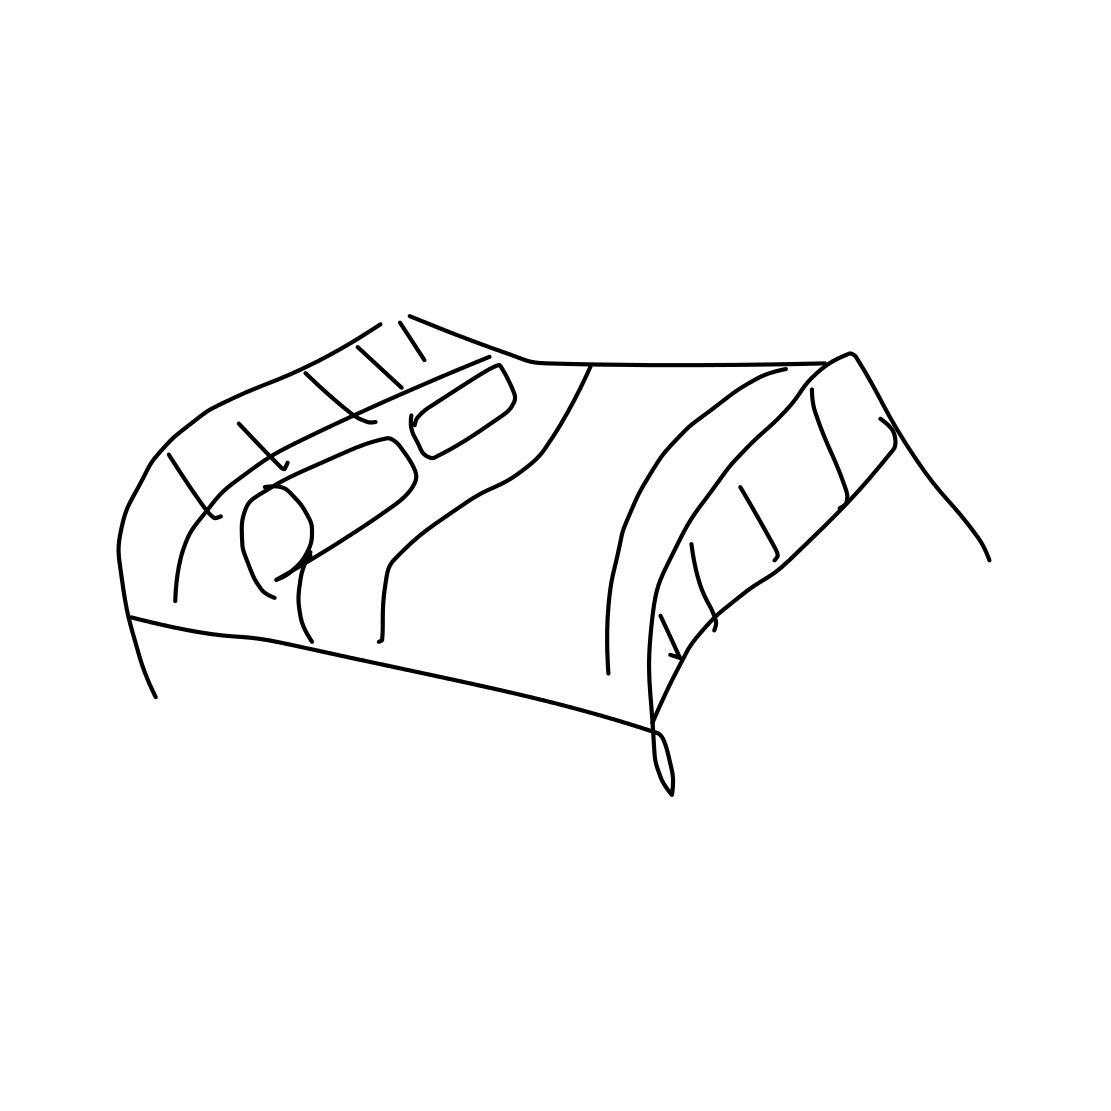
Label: bed